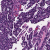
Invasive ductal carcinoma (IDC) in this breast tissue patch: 1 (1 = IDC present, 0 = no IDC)